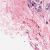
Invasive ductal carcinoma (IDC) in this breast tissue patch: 0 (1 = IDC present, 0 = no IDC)